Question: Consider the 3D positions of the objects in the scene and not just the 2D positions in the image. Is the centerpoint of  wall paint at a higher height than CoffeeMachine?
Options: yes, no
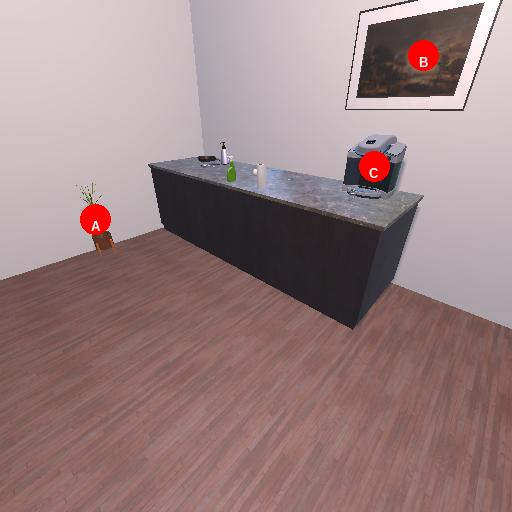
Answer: yes